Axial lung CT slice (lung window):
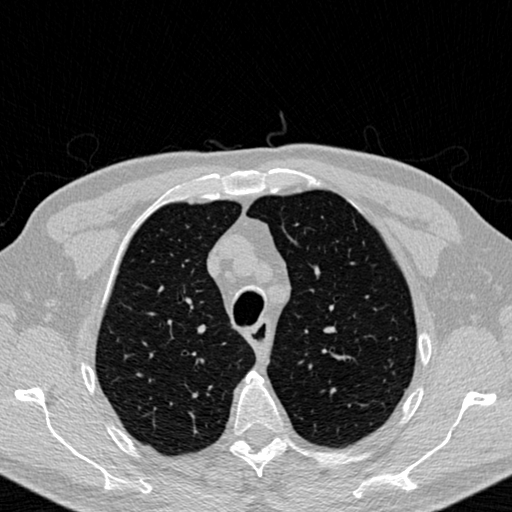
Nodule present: no